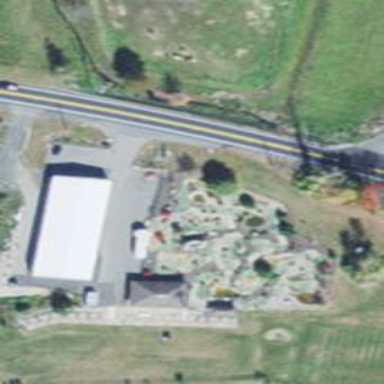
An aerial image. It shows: Miniature golf course.